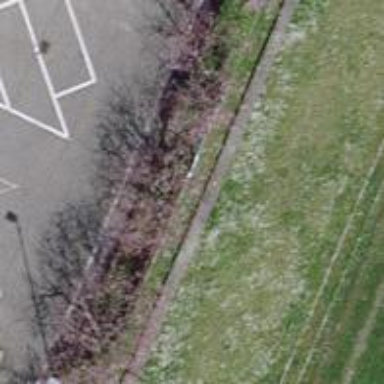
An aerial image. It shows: Motorcycle parking area.